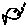
Label: fish